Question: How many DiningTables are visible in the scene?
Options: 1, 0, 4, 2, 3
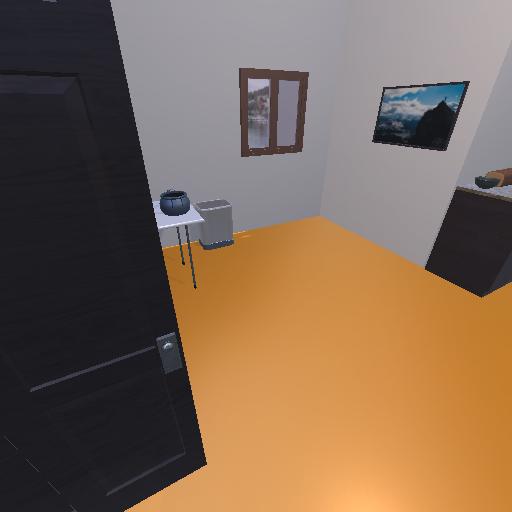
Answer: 1